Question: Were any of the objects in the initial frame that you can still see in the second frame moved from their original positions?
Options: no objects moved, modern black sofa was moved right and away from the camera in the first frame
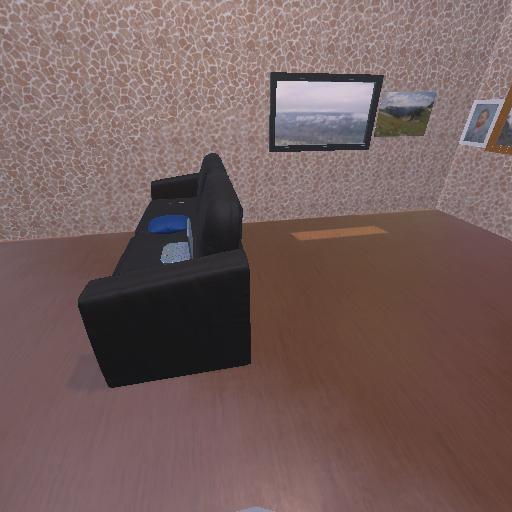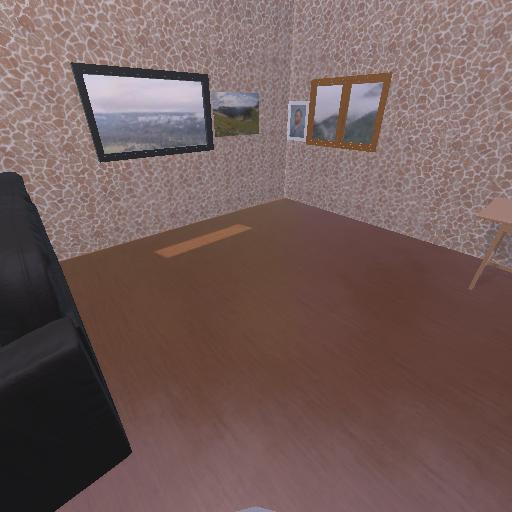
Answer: no objects moved